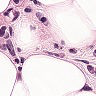
Metastatic tissue present: yes